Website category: auto
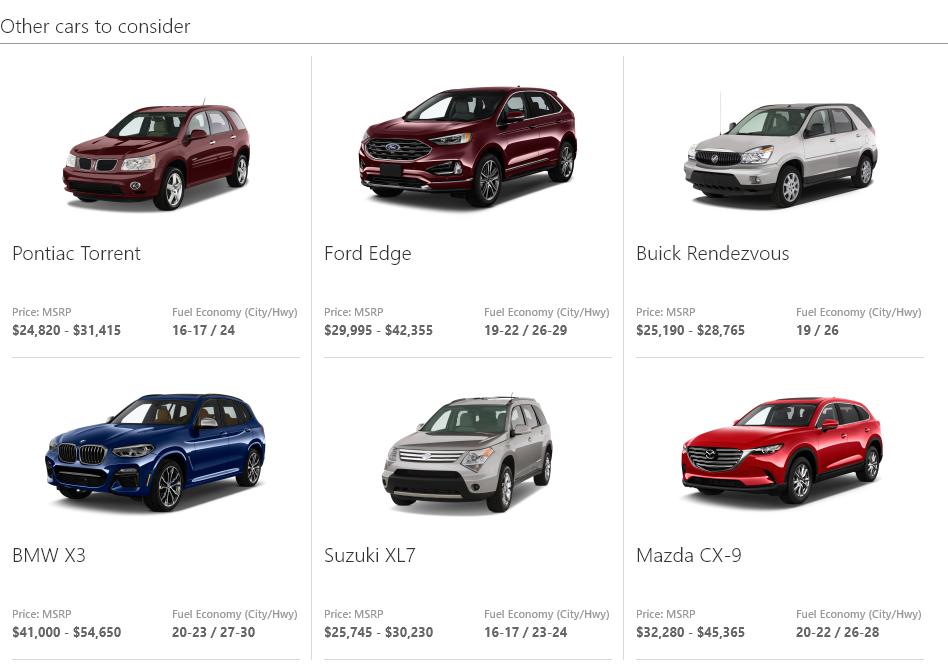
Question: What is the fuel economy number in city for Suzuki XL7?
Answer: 16-17

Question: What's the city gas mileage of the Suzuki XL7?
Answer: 16-17

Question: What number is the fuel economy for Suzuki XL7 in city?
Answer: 16-17

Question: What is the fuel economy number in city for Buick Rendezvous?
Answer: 19

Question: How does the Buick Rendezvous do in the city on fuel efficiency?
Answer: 19

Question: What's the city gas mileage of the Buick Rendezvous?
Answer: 19

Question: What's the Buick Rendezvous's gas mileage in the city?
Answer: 19

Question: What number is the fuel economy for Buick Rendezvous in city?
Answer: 19

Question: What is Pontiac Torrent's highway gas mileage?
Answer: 24

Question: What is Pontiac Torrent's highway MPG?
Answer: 24

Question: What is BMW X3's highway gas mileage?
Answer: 27-30

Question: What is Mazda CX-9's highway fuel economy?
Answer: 26-28

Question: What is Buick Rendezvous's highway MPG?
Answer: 26

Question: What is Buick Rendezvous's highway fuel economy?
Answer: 26

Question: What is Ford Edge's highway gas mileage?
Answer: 26-29

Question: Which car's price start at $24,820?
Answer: Pontiac Torrent

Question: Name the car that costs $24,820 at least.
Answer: Pontiac Torrent

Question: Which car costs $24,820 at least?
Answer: Pontiac Torrent

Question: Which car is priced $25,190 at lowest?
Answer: Buick Rendezvous

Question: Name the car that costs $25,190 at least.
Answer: Buick Rendezvous

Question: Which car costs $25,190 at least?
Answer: Buick Rendezvous

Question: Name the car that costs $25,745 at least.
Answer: Suzuki XL7

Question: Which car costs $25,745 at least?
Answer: Suzuki XL7

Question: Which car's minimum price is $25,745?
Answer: Suzuki XL7

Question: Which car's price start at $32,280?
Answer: Mazda CX-9

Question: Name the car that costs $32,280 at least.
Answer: Mazda CX-9

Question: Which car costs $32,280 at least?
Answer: Mazda CX-9

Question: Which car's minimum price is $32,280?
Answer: Mazda CX-9

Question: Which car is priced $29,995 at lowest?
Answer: Ford Edge

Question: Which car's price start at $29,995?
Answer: Ford Edge

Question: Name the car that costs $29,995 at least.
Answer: Ford Edge

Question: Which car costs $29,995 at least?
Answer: Ford Edge

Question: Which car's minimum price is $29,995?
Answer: Ford Edge

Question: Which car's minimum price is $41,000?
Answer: BMW X3

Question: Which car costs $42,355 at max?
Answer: Ford Edge

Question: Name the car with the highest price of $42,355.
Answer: Ford Edge

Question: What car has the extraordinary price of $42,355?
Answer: Ford Edge

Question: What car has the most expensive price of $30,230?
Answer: Suzuki XL7

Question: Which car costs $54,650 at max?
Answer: BMW X3

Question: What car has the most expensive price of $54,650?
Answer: BMW X3

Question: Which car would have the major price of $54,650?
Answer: BMW X3

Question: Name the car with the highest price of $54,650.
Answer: BMW X3

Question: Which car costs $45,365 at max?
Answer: Mazda CX-9

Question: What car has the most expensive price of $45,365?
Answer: Mazda CX-9

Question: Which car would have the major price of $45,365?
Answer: Mazda CX-9

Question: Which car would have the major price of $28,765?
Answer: Buick Rendezvous

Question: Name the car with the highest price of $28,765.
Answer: Buick Rendezvous

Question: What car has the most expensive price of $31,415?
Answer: Pontiac Torrent

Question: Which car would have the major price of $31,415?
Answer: Pontiac Torrent

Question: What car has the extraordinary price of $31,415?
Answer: Pontiac Torrent

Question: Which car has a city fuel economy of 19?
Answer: Buick Rendezvous

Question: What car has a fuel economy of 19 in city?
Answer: Buick Rendezvous

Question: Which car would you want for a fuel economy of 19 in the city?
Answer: Buick Rendezvous

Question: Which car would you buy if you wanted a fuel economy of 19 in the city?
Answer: Buick Rendezvous

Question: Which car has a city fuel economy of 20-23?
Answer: BMW X3

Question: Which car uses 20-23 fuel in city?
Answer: BMW X3

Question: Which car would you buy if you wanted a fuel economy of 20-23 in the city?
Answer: BMW X3

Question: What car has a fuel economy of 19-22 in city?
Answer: Ford Edge

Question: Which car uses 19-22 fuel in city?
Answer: Ford Edge

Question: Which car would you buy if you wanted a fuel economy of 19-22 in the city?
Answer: Ford Edge

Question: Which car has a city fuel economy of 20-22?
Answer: Mazda CX-9

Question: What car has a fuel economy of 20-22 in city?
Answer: Mazda CX-9

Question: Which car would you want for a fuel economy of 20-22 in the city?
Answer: Mazda CX-9

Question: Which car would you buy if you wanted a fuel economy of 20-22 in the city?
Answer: Mazda CX-9